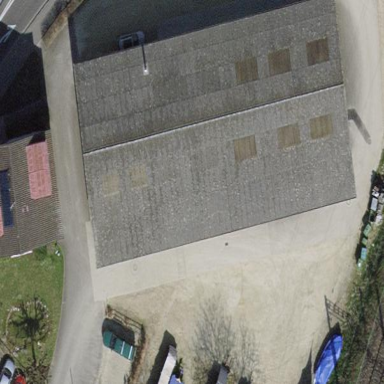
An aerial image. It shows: Warehouse.